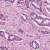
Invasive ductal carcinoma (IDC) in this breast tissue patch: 1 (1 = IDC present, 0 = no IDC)